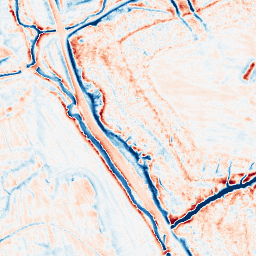
Category: edge_preserving
Decomposition family: anisotropic_diffusion
Decomposition parameters: iterations: 50
kappa: 50
gamma: 0.1
Upsampling method: cubic_catmull_rom
Upsampling parameters: scale: 4
Upsampling scale: 4